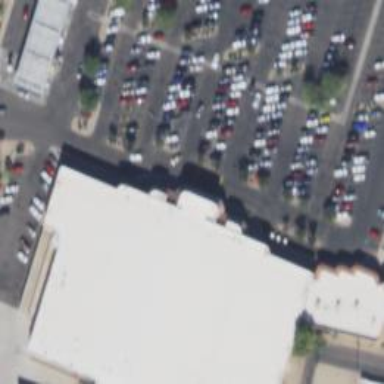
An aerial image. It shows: Parking space.